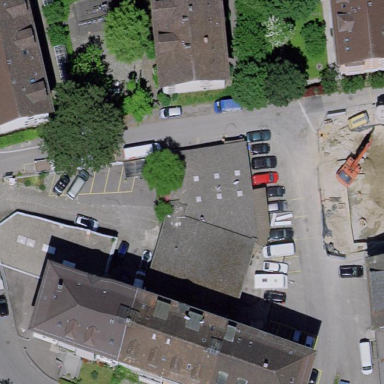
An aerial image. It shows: Commercial building with flat roof.